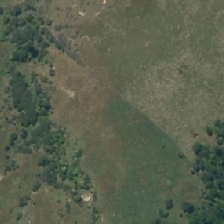
Land cover: broadleaved_indigenous_hardwood